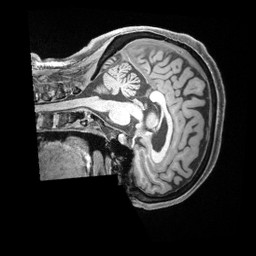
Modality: T1w
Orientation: sagittal
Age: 67
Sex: female
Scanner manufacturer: siemens
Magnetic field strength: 3 T
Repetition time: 2.5 s
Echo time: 0.00222 s